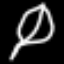
Label: leaf